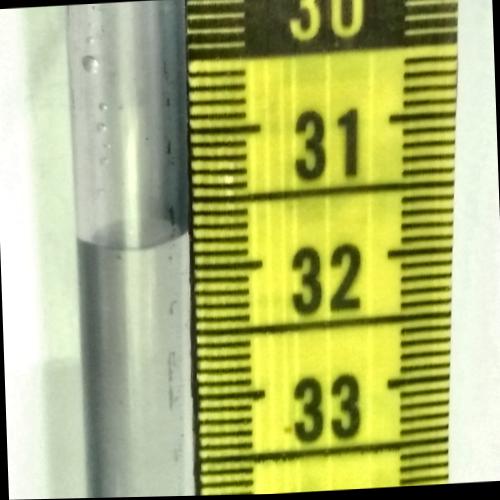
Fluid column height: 31.8 cm